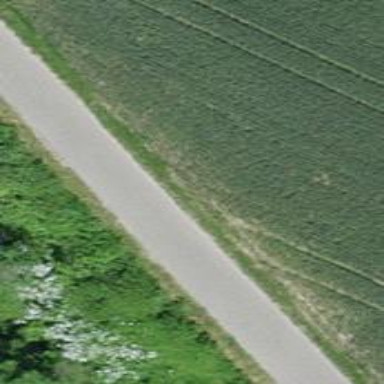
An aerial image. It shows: Unclassified road passing through agricultural land.